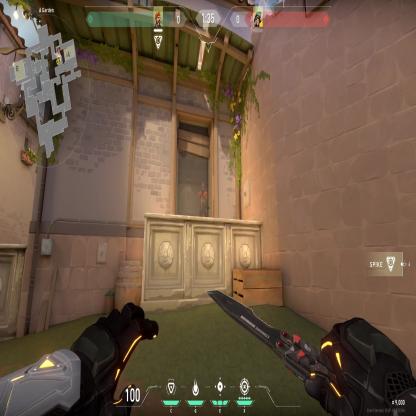
Label: enemy